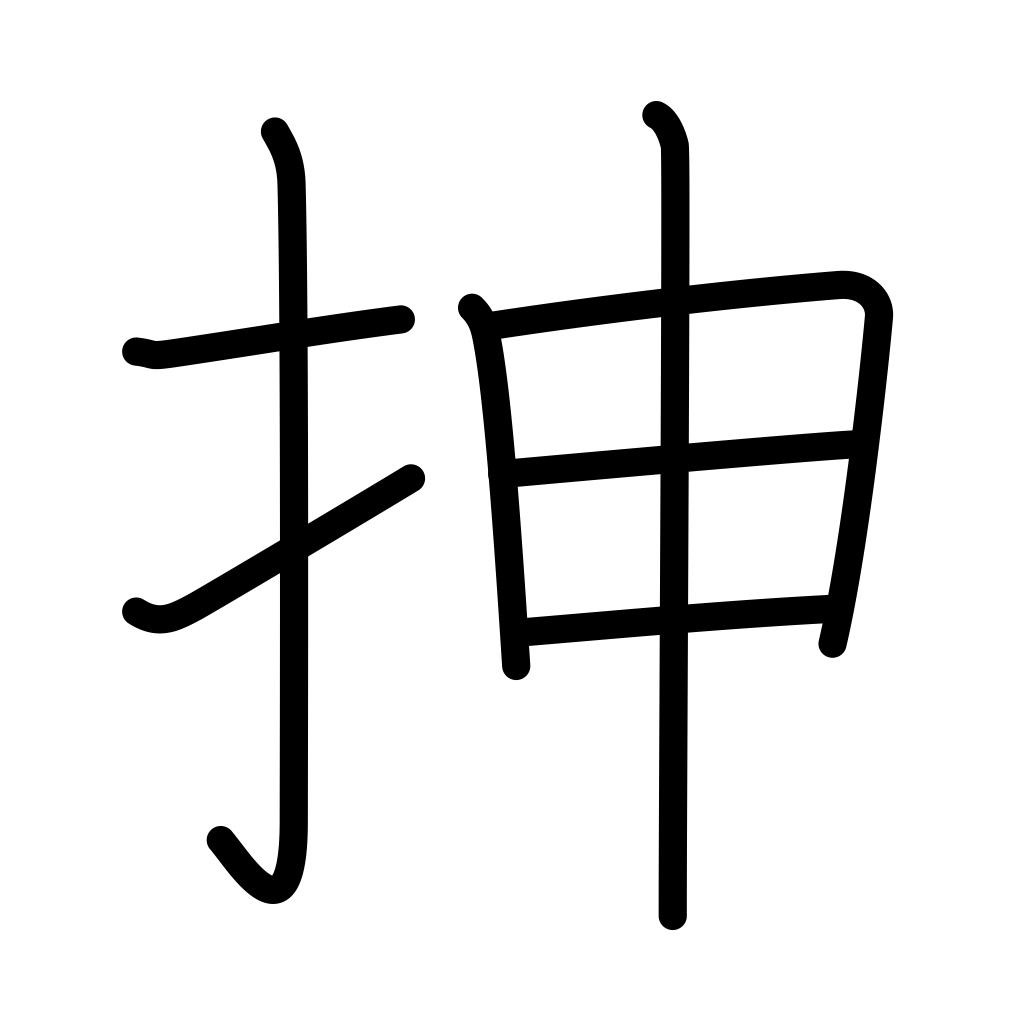
Meaning: stretch, extend